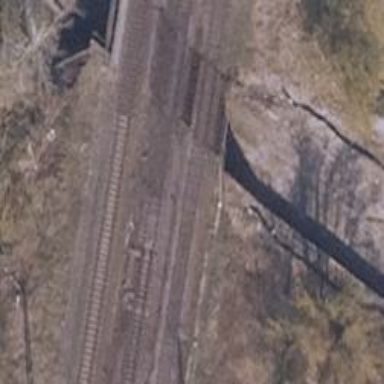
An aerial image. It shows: Railway signal.